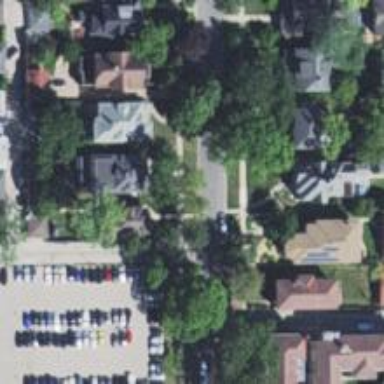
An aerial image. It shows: Alleyway designated as service road.